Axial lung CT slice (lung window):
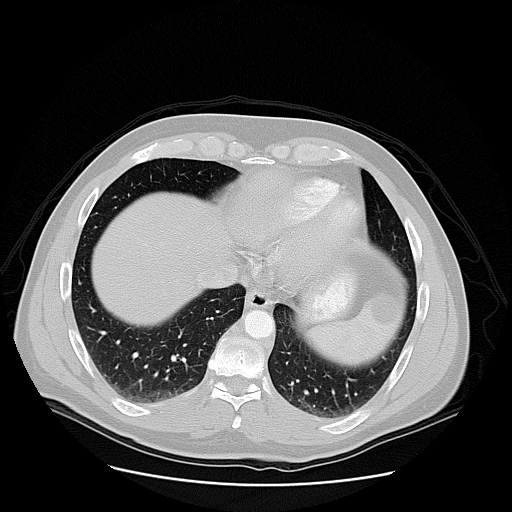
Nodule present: no